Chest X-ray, PA view. Patient: 59 years old, sex M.
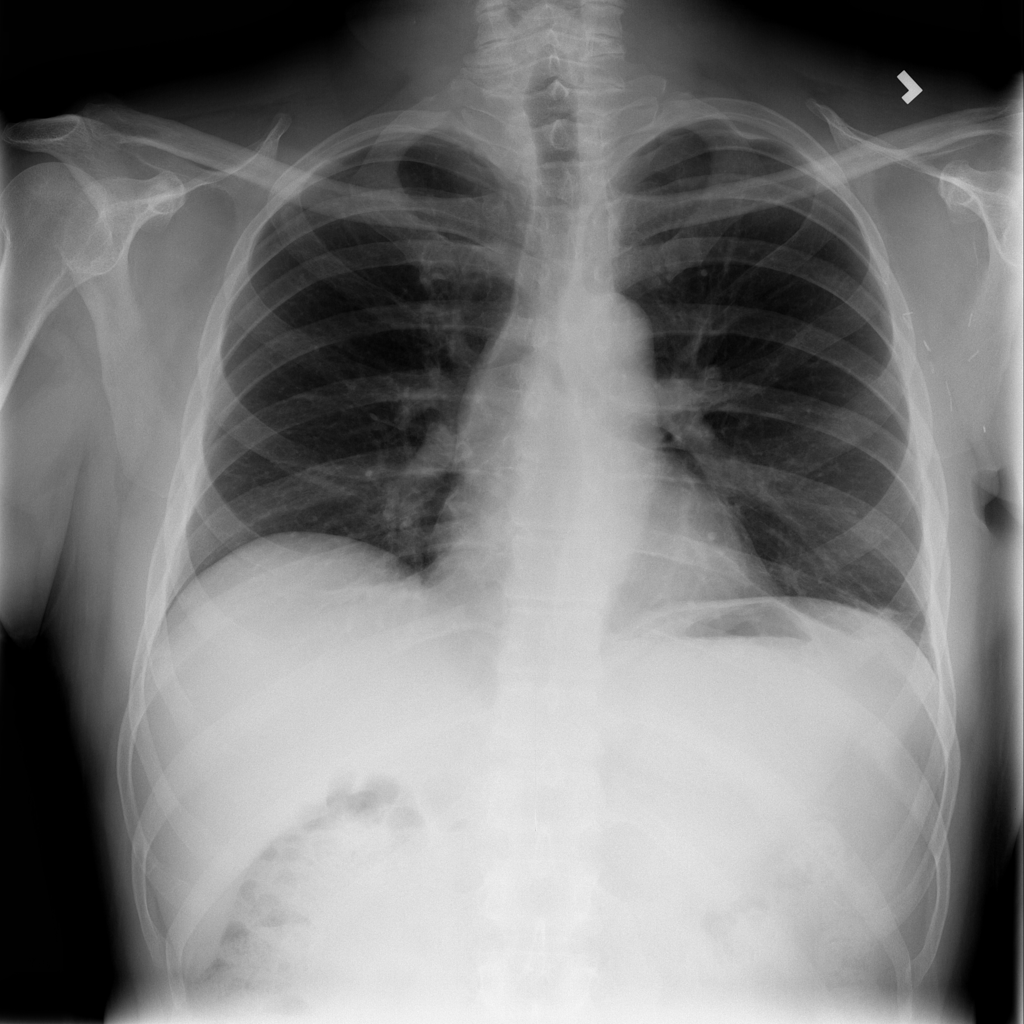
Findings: Atelectasis